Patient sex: M
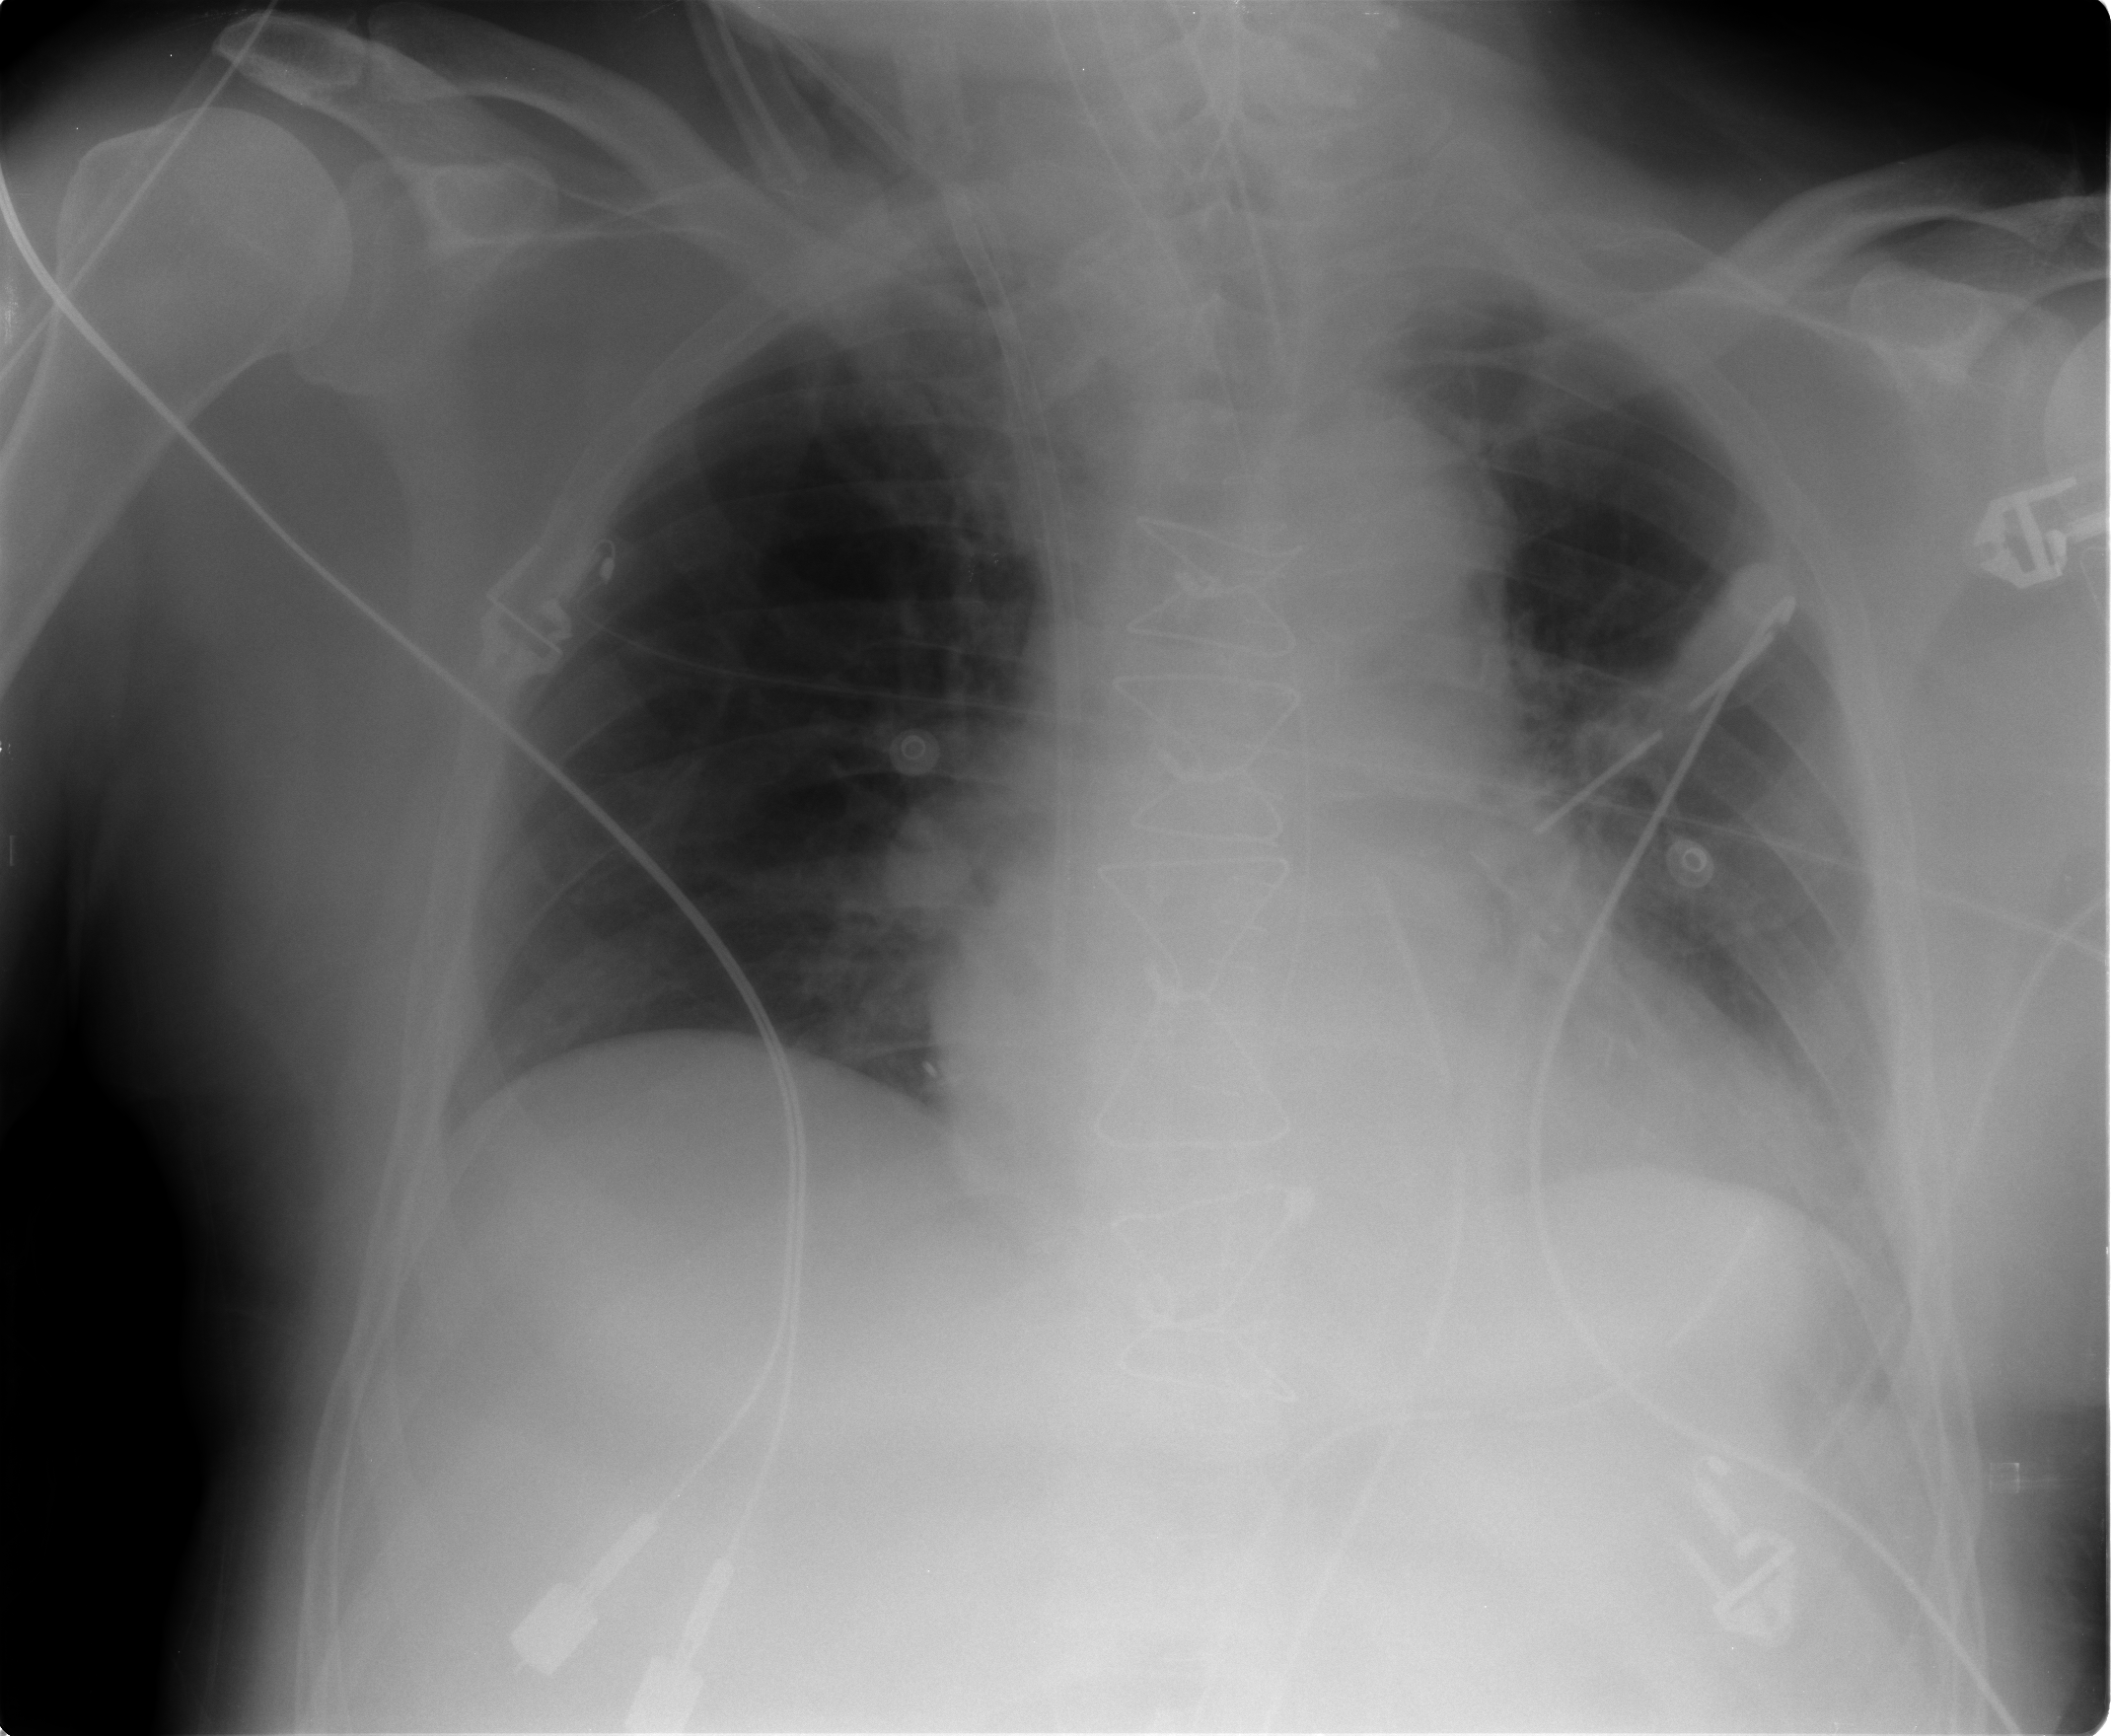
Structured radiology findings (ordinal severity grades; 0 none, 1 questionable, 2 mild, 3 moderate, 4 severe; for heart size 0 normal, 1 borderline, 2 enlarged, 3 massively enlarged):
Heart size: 0
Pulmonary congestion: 1
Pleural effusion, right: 0
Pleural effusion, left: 0
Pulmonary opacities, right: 0
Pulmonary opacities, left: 0
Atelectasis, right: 0
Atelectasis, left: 2